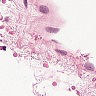
Metastatic tissue present: yes